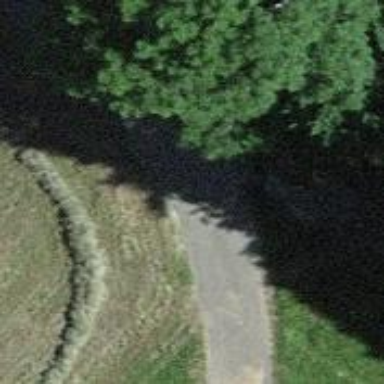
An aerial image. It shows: Well-maintained track road with grade 1 tracktype.